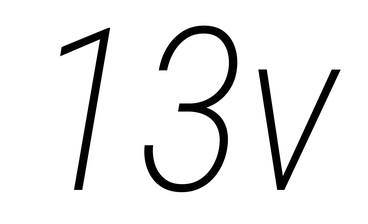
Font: Roboto-Italic_Condensed_ExtraLight_Italic